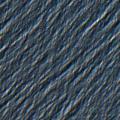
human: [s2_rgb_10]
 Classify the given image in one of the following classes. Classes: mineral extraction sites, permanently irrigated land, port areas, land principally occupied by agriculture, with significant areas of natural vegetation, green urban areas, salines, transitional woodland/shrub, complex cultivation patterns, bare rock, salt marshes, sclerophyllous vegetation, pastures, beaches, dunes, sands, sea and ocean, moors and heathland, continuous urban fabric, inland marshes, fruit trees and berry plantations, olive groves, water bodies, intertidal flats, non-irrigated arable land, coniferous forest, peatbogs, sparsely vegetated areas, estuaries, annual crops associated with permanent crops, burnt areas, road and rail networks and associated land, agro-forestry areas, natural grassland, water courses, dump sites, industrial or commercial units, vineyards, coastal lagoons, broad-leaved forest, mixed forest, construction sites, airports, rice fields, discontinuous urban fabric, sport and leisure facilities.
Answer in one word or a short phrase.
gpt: continuous urban fabric